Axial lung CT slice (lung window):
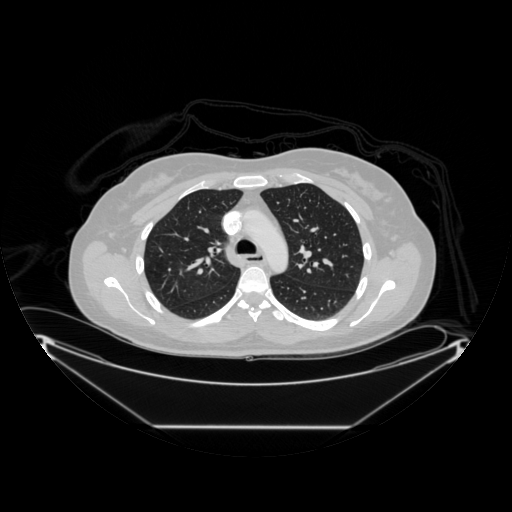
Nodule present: no